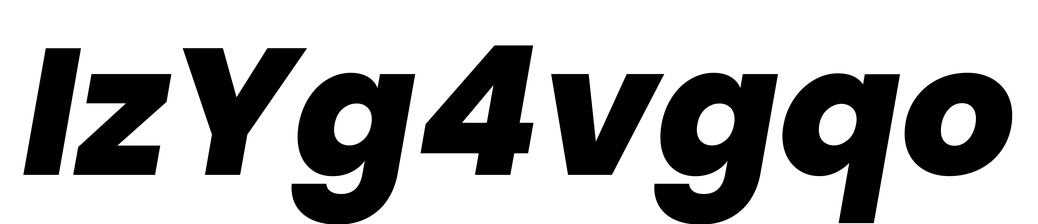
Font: Poppins-ExtraBoldItalic